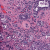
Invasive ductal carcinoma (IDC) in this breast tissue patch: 0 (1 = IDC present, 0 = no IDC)